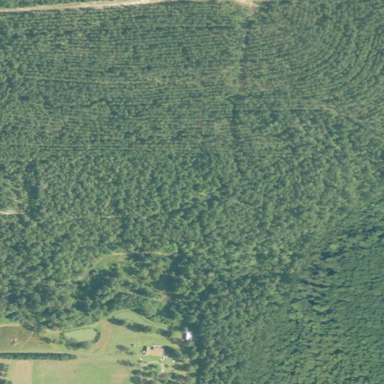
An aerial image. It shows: Forest dominated by needle-leaved trees.